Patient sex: M
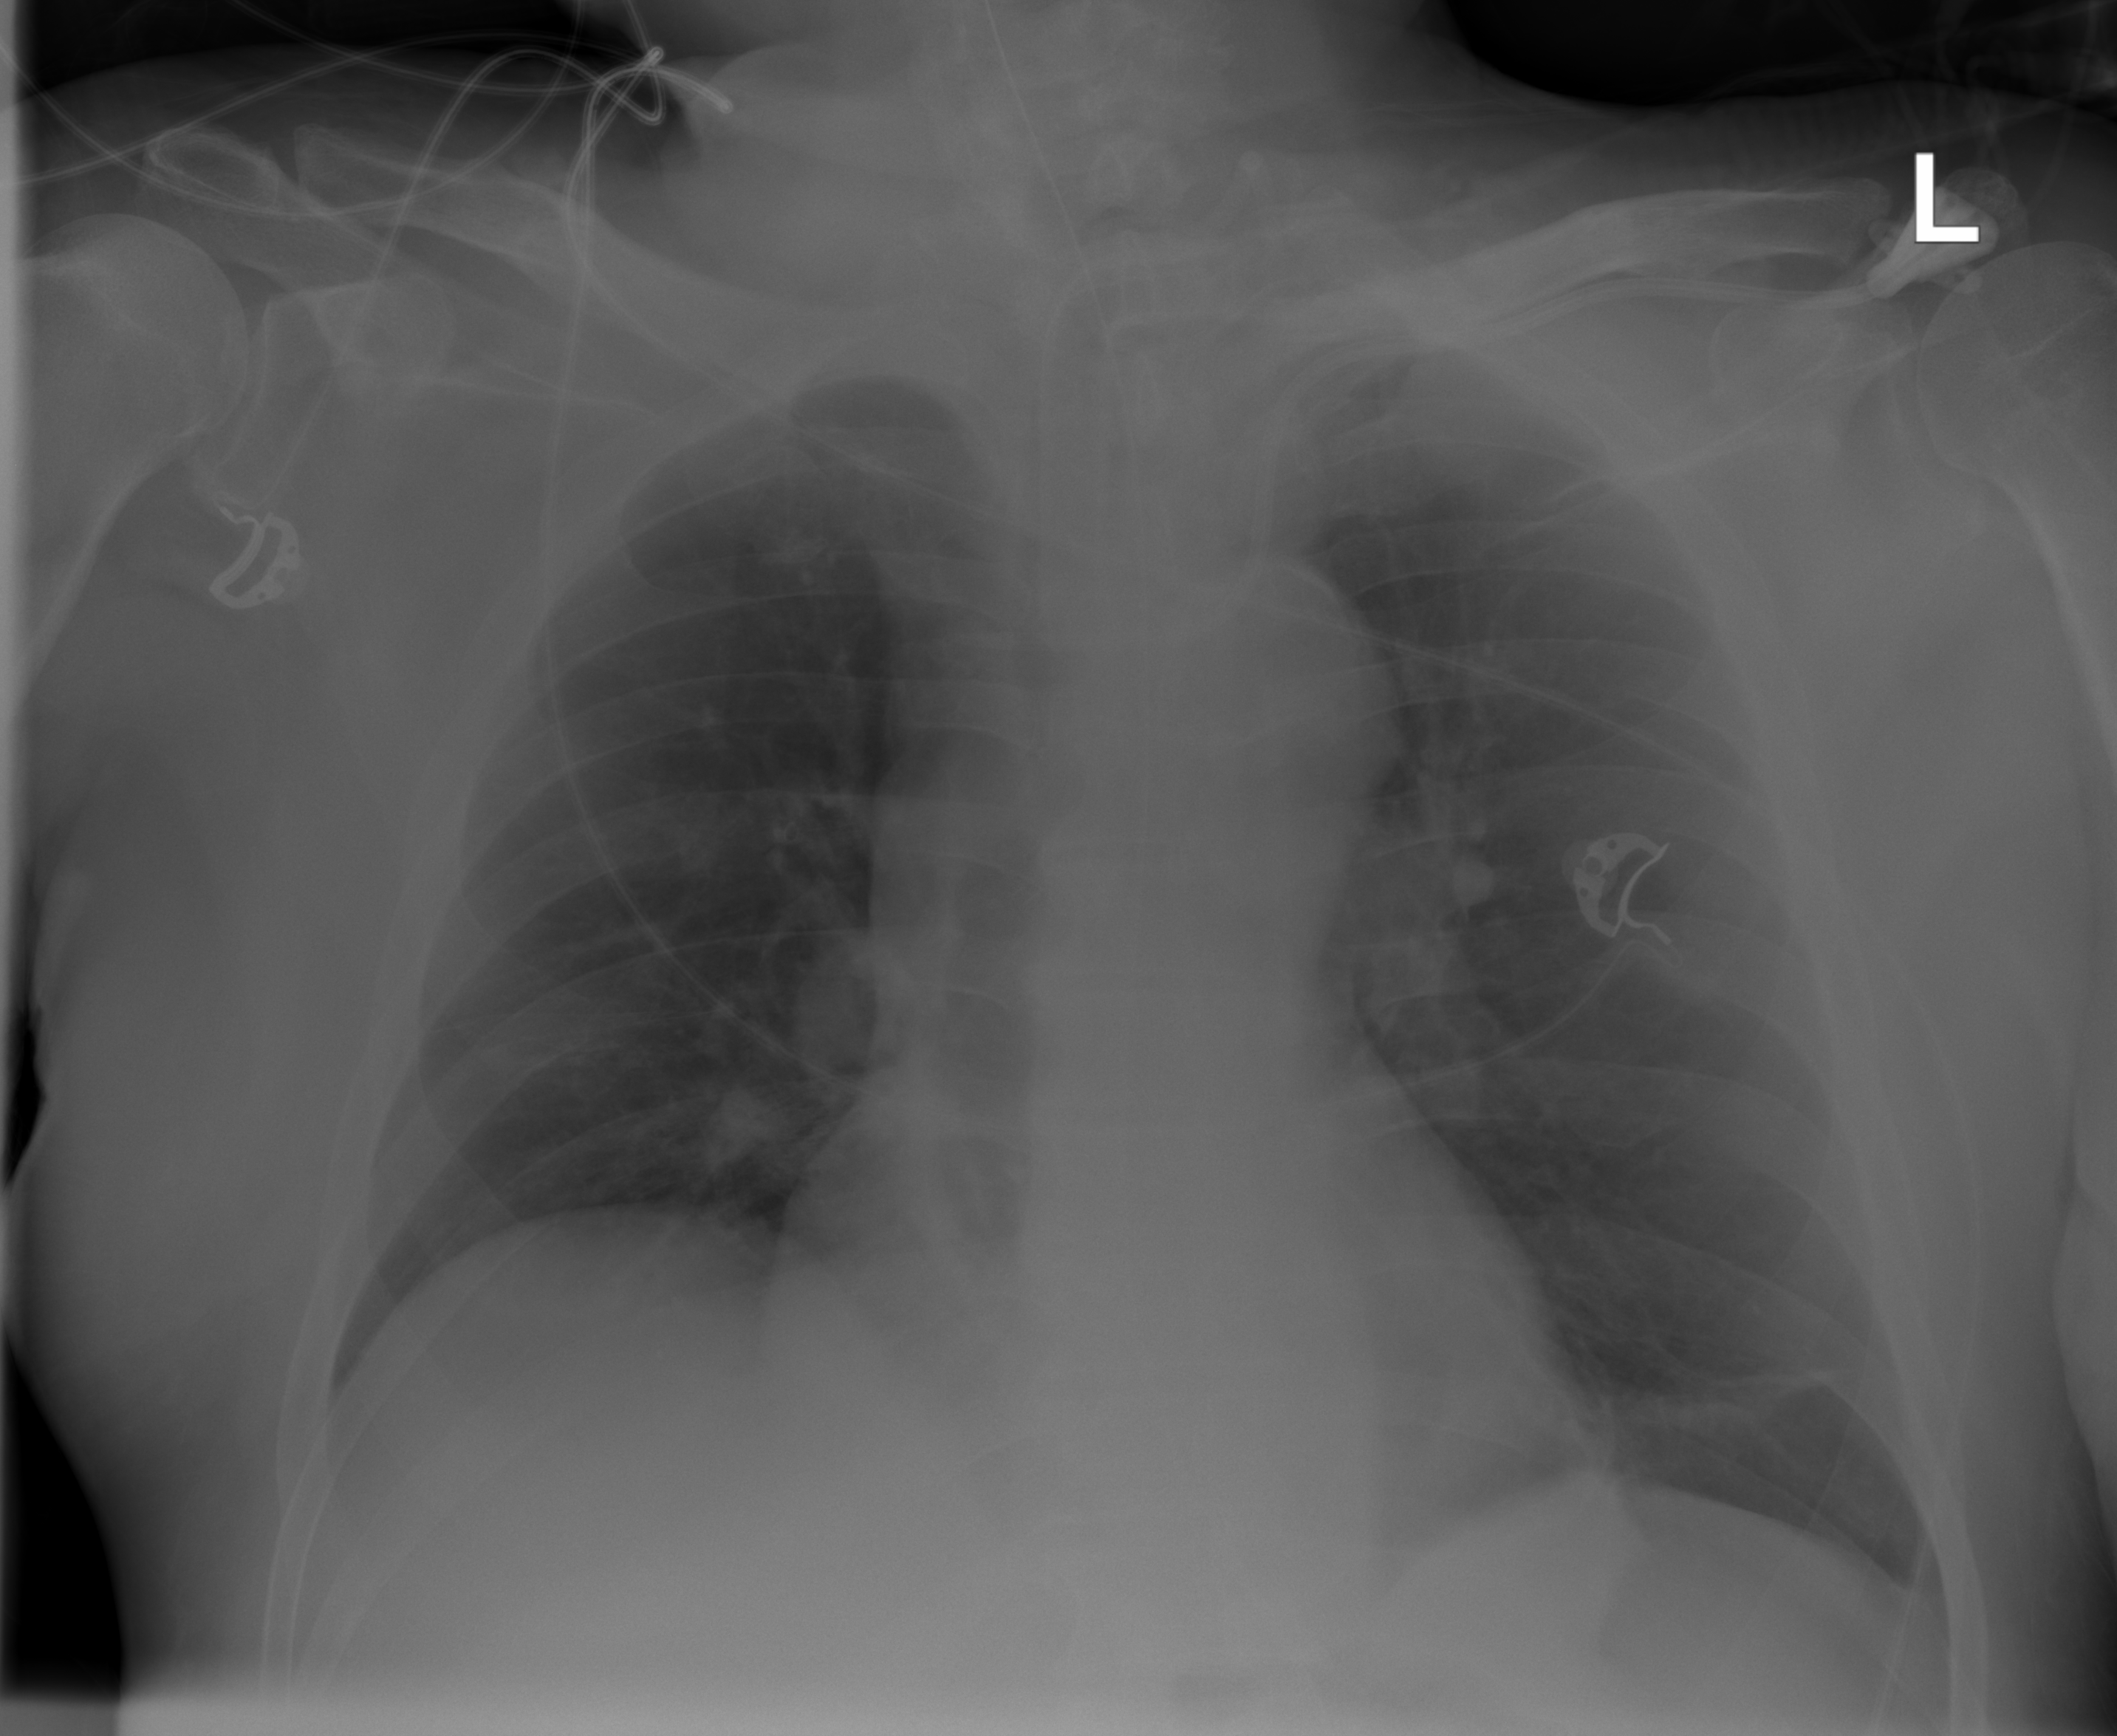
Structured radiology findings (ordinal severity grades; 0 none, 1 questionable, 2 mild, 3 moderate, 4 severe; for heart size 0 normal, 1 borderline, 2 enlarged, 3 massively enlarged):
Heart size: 0
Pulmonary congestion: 0
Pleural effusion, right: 0
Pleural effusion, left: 2
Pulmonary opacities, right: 0
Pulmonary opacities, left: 0
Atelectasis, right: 0
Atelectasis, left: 2